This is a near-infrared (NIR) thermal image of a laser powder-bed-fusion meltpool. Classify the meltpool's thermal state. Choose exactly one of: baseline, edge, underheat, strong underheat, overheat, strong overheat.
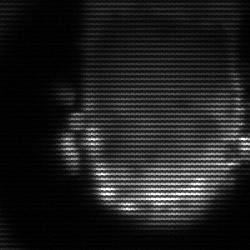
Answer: baseline